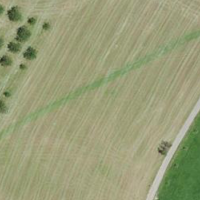
EUNIS habitat code: 24
Species observed at this site:
Convolvulus arvensis